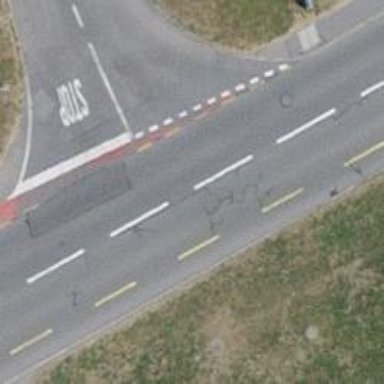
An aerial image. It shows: Secondary road with asphalt surface. It has designated cycle lane on the left side.